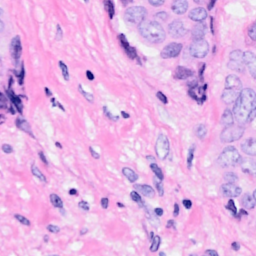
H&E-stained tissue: Breast